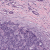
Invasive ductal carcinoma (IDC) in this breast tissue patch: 1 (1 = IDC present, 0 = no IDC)